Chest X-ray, PA view. Patient: 35 years old, sex M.
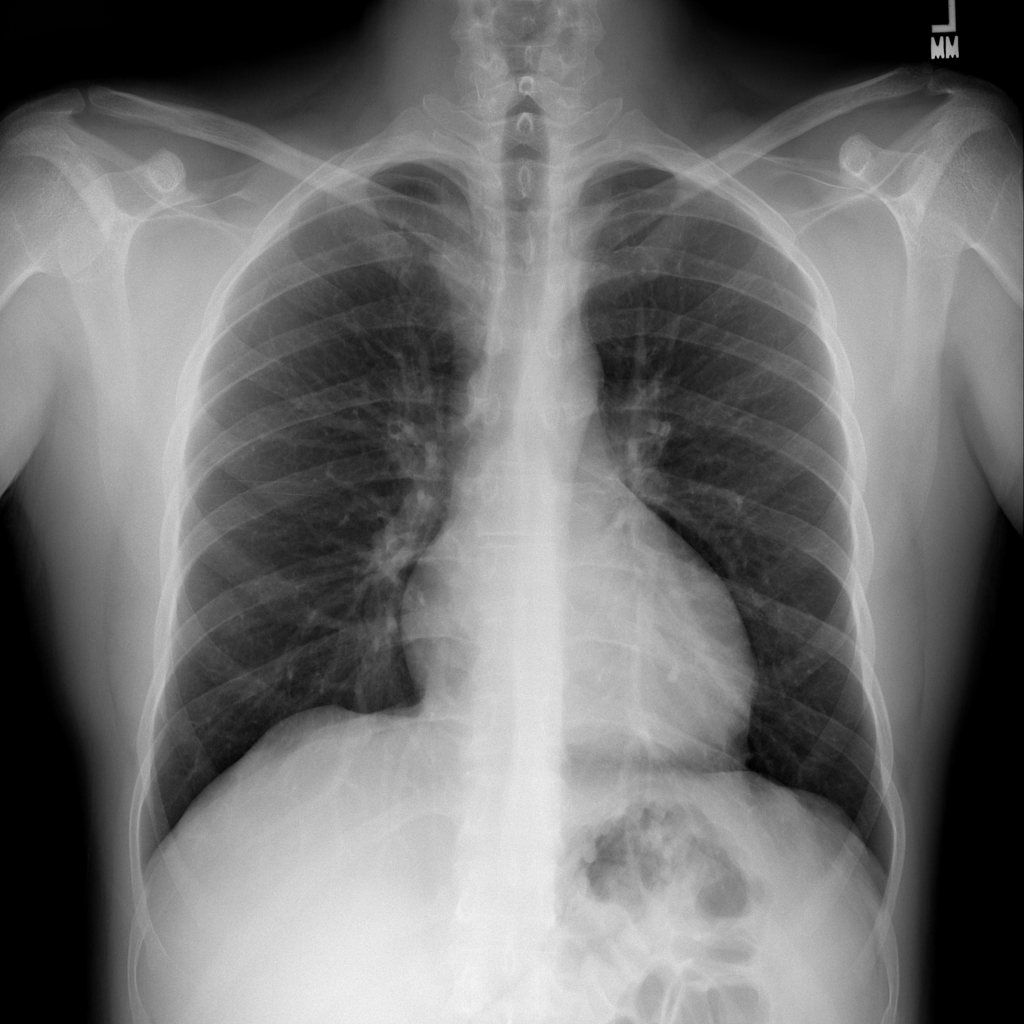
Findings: No Finding